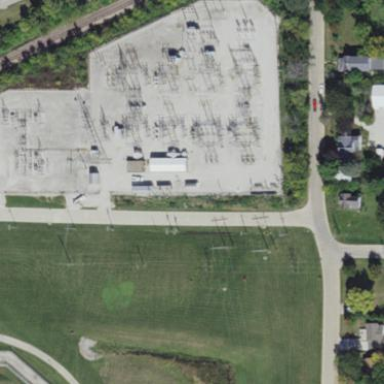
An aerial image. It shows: Outdoor distribution level power substation.